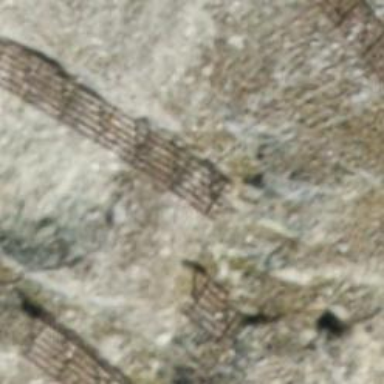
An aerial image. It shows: Snow fence.